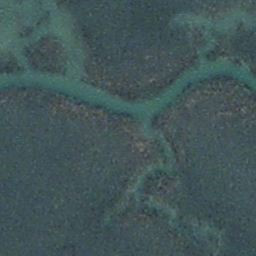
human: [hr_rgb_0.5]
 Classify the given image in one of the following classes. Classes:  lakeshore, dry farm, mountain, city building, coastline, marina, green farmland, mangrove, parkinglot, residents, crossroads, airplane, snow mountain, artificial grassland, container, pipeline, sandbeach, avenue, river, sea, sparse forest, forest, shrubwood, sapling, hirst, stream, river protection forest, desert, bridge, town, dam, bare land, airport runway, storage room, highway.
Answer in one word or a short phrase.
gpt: stream